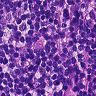
Metastatic tissue present: yes